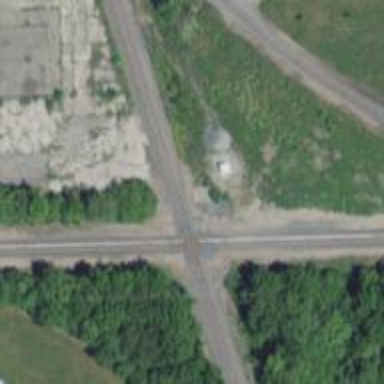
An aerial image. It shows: Railway crossing.